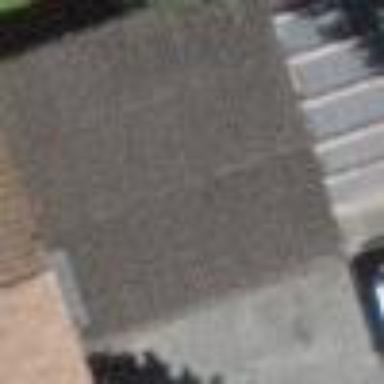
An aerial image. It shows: Garage.